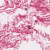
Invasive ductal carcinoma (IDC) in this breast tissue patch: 0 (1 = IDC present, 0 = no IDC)